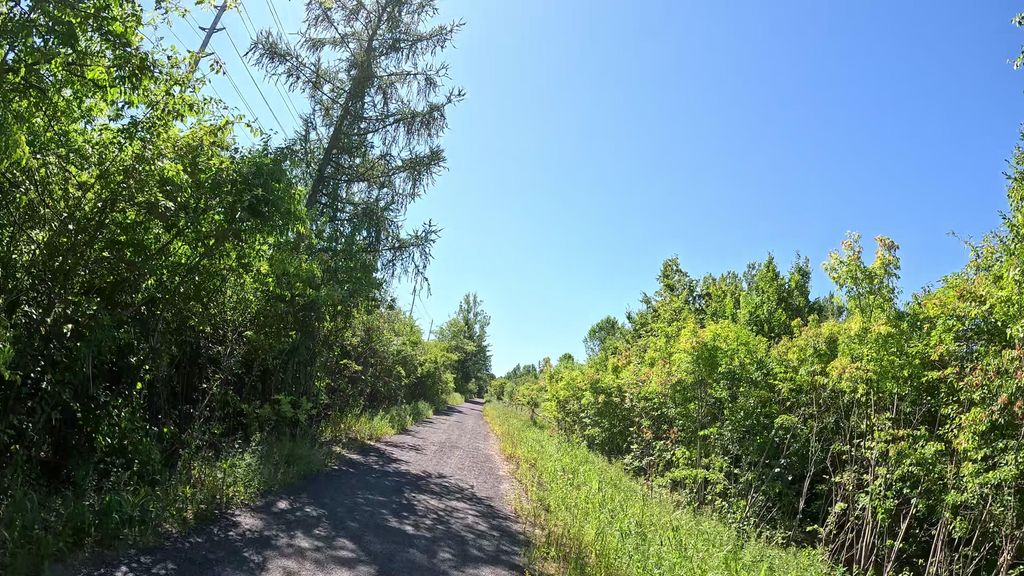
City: ottawa-gatineau